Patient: sex F, age 46
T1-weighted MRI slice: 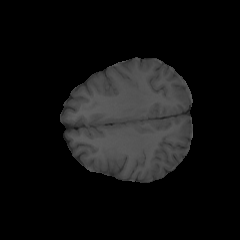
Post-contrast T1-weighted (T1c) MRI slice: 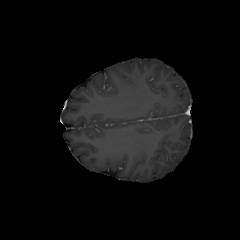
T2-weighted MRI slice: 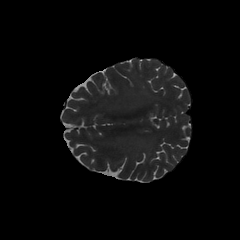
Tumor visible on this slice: no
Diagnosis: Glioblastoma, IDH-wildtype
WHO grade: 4